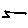
Label: triangle